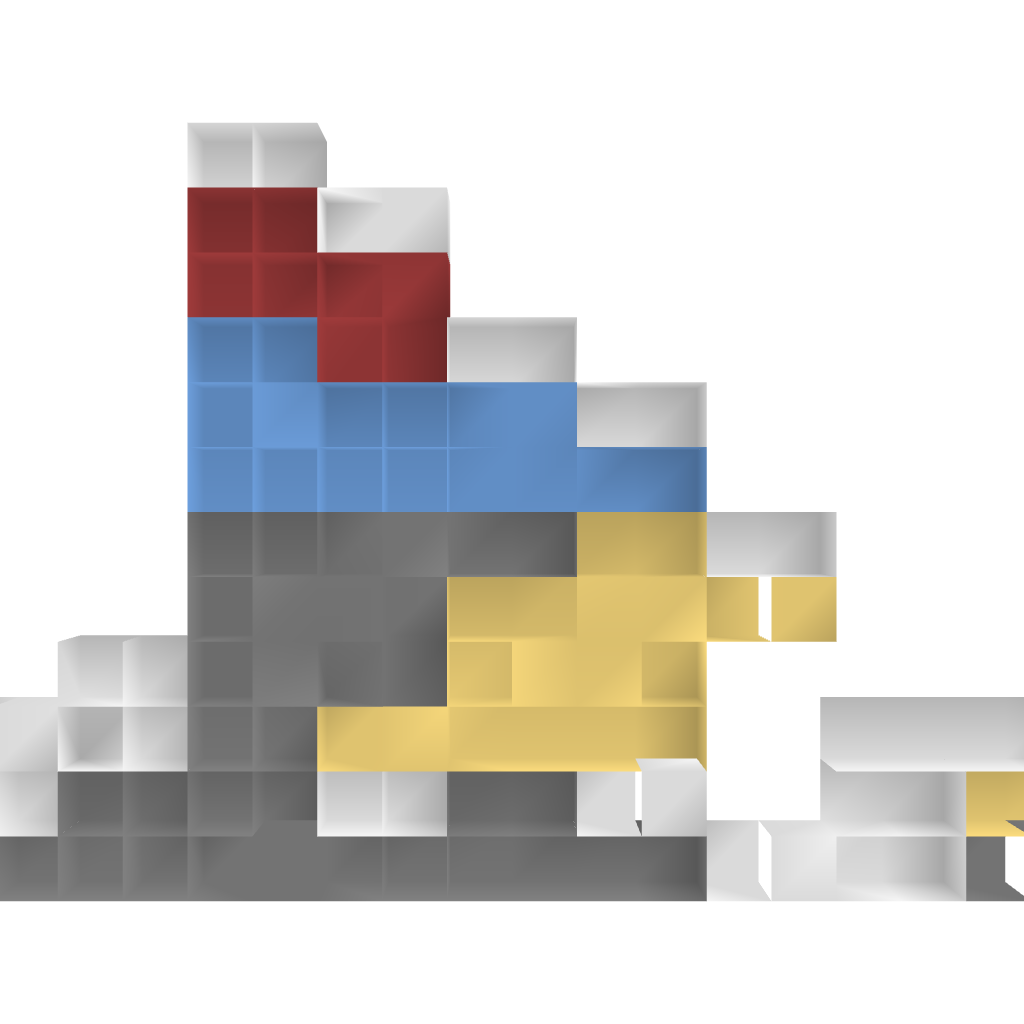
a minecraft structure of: King's Quest bad low quality